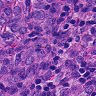
Metastatic tissue present: yes